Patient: sex F, age 68
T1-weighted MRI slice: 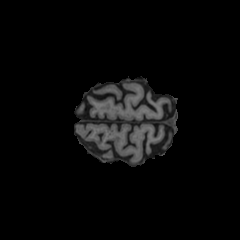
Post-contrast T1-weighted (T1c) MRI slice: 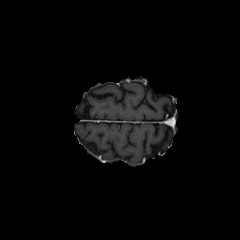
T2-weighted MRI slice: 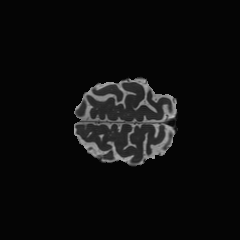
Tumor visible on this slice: no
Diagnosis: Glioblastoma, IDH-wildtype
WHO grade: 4